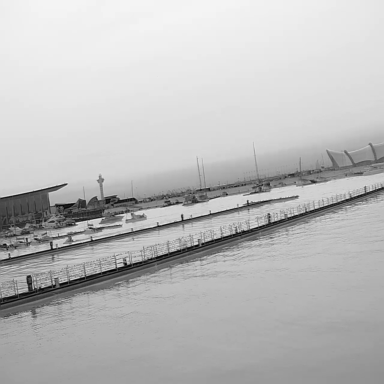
There are five objects shown in the infrared image, including two canoes, and three sailboats.